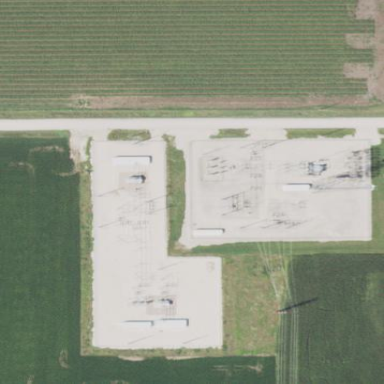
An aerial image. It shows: Distribution level power substation.